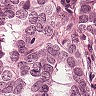
Metastatic tissue present: yes